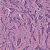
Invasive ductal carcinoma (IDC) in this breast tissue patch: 1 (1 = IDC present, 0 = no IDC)